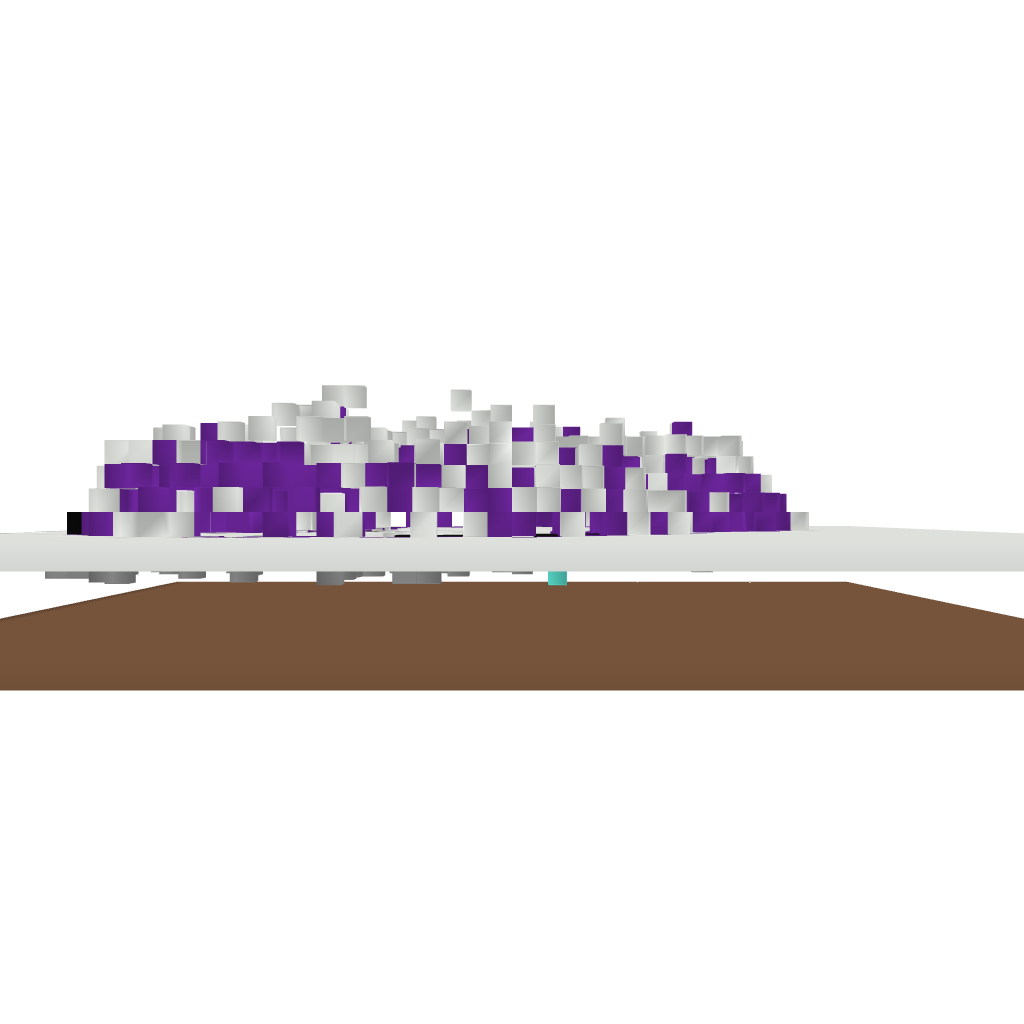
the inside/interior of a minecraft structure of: Secret Room